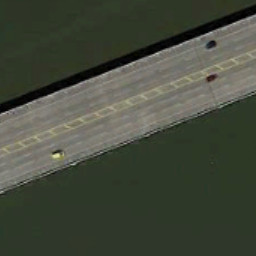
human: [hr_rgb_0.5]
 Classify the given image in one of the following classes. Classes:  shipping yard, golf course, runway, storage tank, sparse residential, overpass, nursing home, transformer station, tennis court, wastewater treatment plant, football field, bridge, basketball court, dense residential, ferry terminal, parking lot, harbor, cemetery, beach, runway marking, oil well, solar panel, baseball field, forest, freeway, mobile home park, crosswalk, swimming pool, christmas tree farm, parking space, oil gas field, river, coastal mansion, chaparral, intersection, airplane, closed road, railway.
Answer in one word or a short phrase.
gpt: bridge